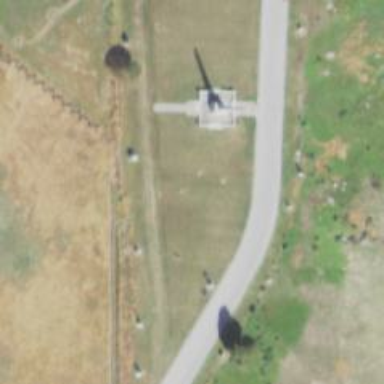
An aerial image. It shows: Historic monument.